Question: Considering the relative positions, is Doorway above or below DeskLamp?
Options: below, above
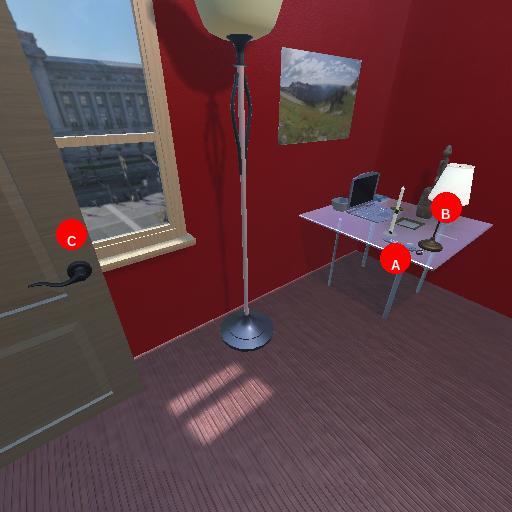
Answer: below